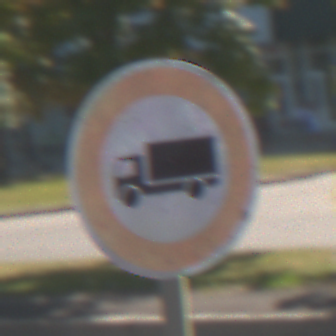
Verkehrszeichen: VerbotFuerKraftfahrzeugeUeberDreiKommaFuenfTonnen
Umgebung: Outdoor, Urban
Tageszeit: Midday
Wetter: Clear
Licht: Natural
Jahreszeit: NotSpecified
Kontrast: HighContrast